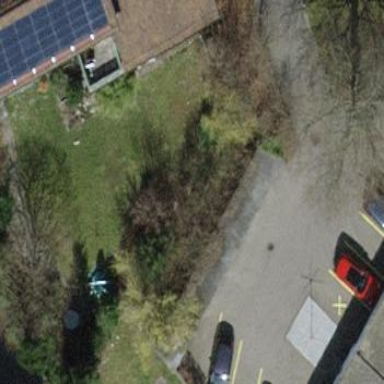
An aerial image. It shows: View of roof of building.